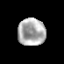
Tissue: prostate
Cell type: T cells
Senescence score: 0.3545
Nuclear area (px): 731
Mean DAPI intensity: 175.985